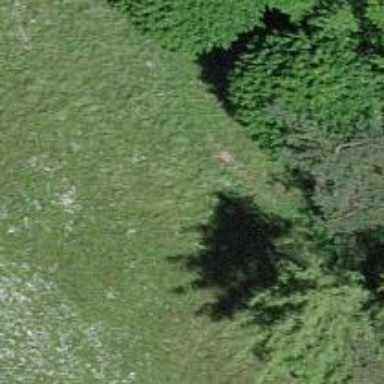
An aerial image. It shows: Path.